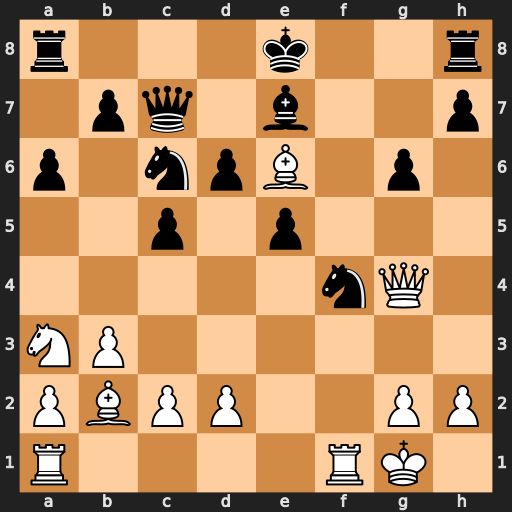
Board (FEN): r3k2r/1pq1b2p/p1npB1p1/2p1p3/5nQ1/NP6/PBPP2PP/R4RK1
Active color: w
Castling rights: kq
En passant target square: -
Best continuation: Rxf4 exf4 Bxh8